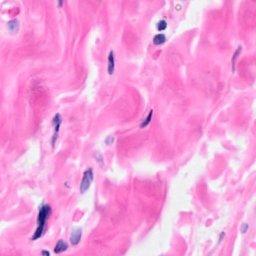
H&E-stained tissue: Breast